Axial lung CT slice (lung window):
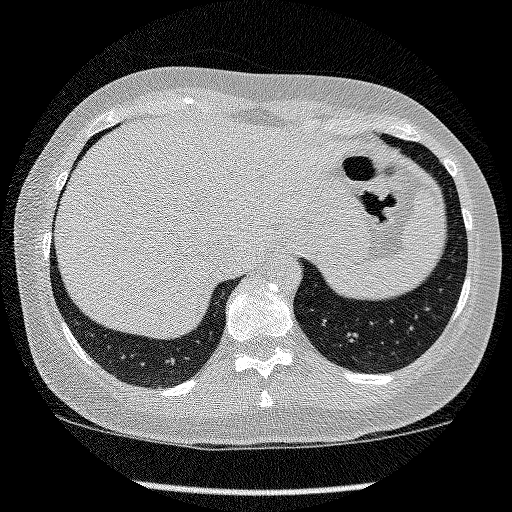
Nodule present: no